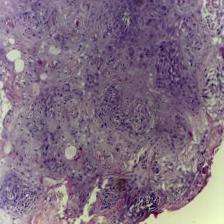
Diagnosis: OSCC